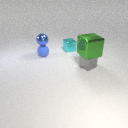
small gray metal cube in front of small blue rubber sphere